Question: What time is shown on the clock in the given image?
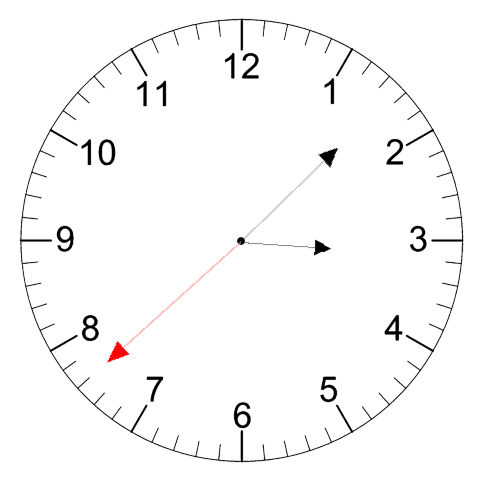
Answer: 03:07:38